Question: I want to use the QuickTranslateActiviy
and I have tried this
'''
Intent i = new Intent();
i.setAction(Intent.ACTION_PROCESS_TEXT);
i.addCategory(Intent.CATEGORY_DEFAULT);
i.putExtra(Intent.EXTRA_TEXT,"String");
i.setType(ClipDescription.MIMETYPE_TEXT_PLAIN);
i.setComponent(new ComponentName("com.google.android.apps.translate","com.google.android.apps.translate.QuickTranslateActivity"));
startActivity(i);
'''
and It just keep showing the toast that could not find text.
But the manifest of the Google translate here show that it accept plain text

had anyone try that before?Or am I doing it in a wrong way?
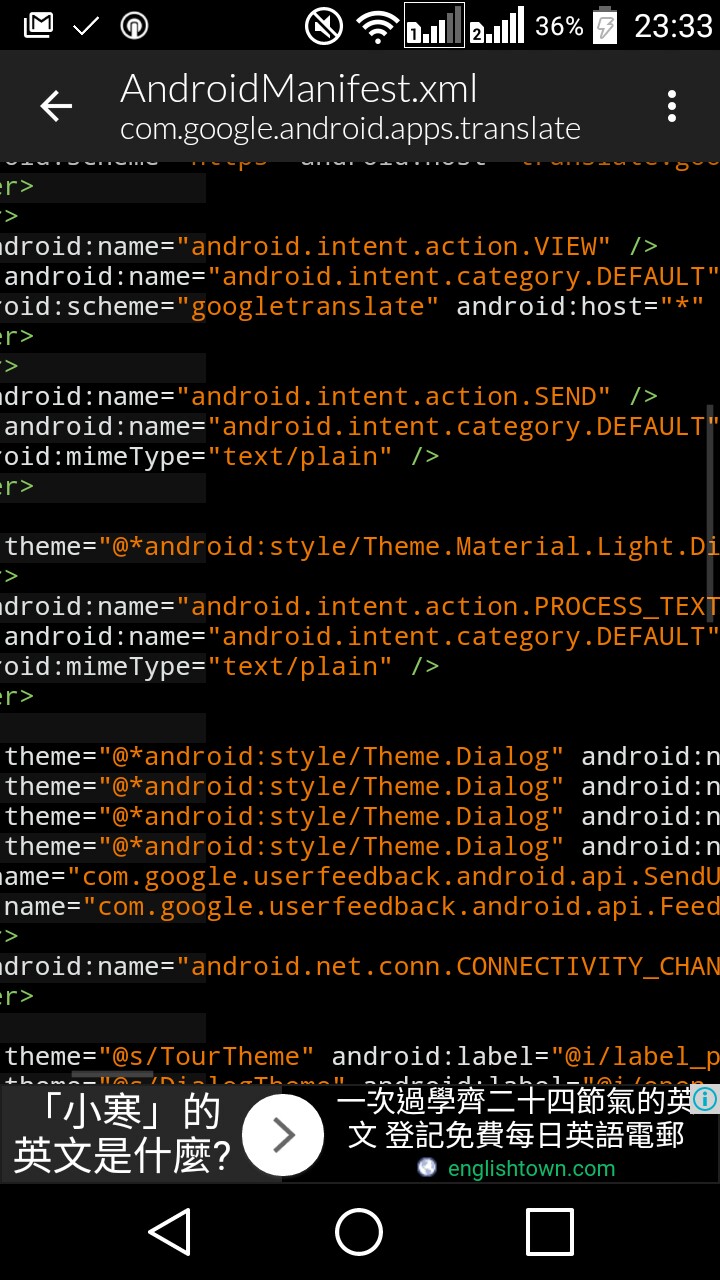
Answer: Tactically, you are using the wrong extra name. It should be 'EXTRA_PROCESS_TEXT' or 'EXTRA_PROCESS_TEXT_READONLY', not 'EXTRA_TEXT'.
Strategically, your implementation will break any time that the Google Translate app refactors their code or otherwise changes the fully-qualified class name of the activity.